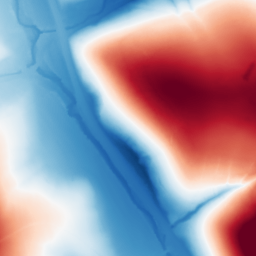
Category: classical
Decomposition family: gaussian
Decomposition parameters: sigma: 100
Upsampling method: linear_exact
Upsampling parameters: scale: 4
Upsampling scale: 4